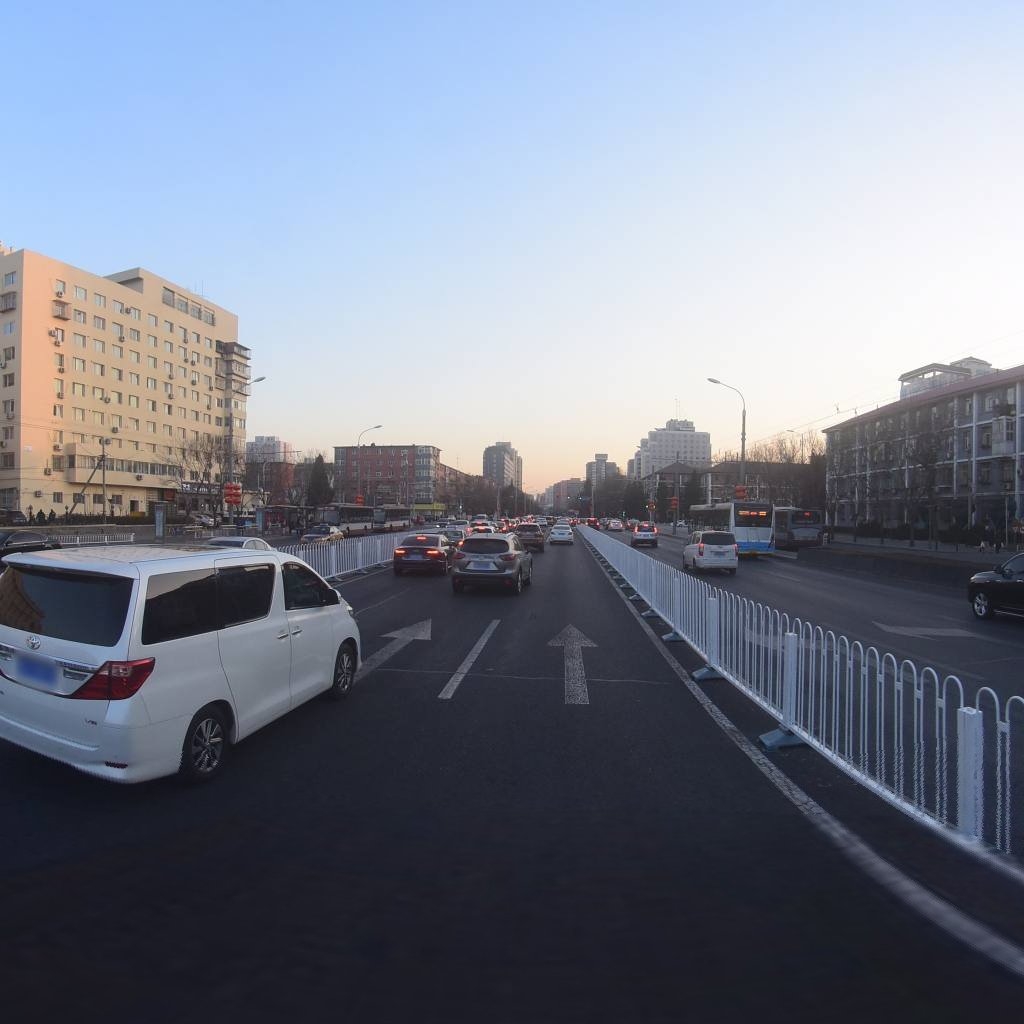
Region: Xicheng
Road damage annotations: transverse patch, longitudinal patch